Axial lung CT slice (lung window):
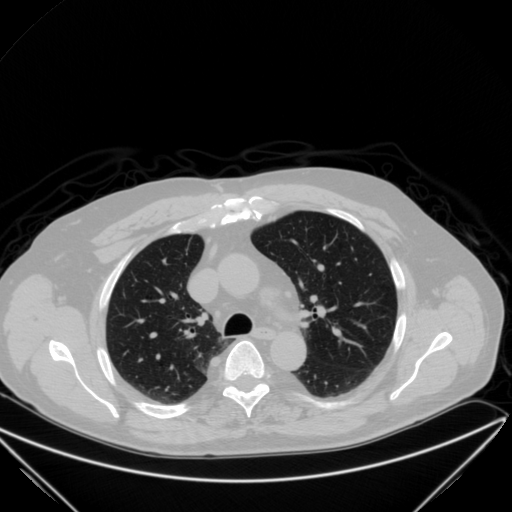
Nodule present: no